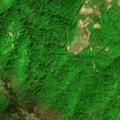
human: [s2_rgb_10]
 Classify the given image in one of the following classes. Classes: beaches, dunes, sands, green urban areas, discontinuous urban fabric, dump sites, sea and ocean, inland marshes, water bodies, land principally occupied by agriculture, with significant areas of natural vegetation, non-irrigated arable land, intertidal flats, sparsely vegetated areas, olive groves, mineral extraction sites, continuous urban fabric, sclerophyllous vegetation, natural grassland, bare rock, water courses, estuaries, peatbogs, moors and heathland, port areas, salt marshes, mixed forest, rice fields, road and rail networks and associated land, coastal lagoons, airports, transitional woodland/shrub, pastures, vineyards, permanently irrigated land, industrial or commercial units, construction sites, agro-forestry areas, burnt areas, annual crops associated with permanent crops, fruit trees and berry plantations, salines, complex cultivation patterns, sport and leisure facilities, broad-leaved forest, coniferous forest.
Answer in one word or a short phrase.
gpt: land principally occupied by agriculture, with significant areas of natural vegetation, broad-leaved forest, transitional woodland/shrub